Field crop: maize
Growth stage: 2
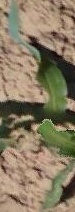
Species: maize